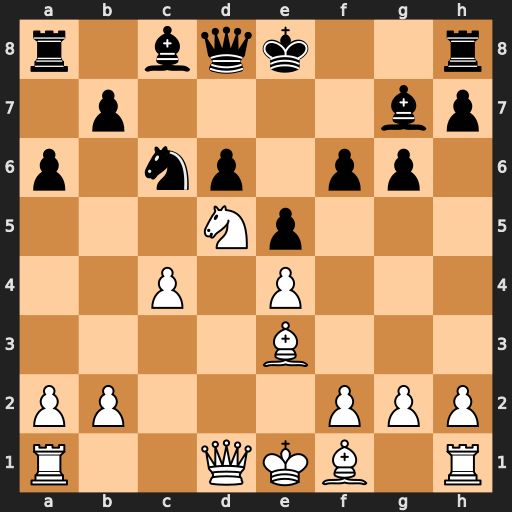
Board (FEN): r1bqk2r/1p4bp/p1np1pp1/3Np3/2P1P3/4B3/PP3PPP/R2QKB1R
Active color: w
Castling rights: KQkq
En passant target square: -
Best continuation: Bb6